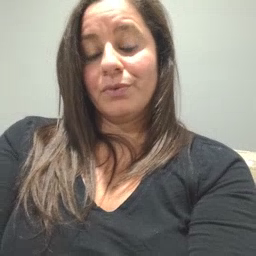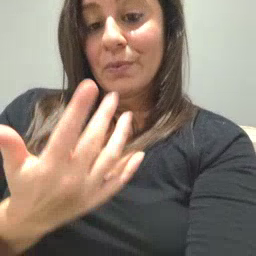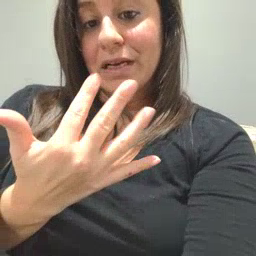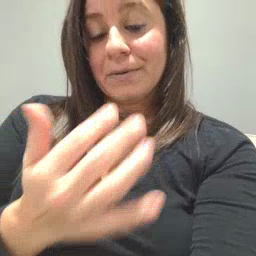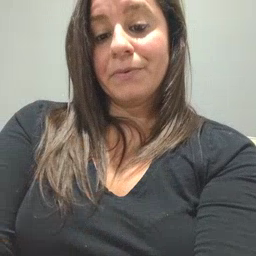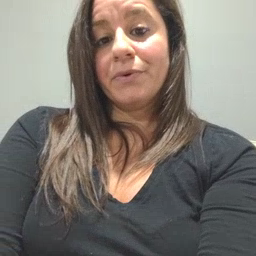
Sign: wait